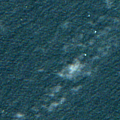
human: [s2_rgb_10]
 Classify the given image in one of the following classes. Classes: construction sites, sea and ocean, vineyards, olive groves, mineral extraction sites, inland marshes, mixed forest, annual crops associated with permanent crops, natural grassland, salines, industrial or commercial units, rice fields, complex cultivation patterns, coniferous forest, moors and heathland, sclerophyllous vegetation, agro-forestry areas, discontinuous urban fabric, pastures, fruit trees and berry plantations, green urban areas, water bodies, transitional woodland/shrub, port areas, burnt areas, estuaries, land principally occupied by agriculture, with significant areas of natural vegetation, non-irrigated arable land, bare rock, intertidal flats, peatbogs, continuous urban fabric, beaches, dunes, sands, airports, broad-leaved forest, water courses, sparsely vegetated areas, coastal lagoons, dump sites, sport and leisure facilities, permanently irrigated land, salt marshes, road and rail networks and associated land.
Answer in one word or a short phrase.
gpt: sea and ocean